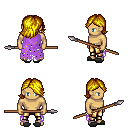
a pixel art fantasy rpg character, male body template, human, tanned skin, maroon tattered cape, gold greaves, blonde swoop hairstyle, gray slippers, spear, four views (front, back, left, right), 2x2 character sprite sheet, small pixel art, hard edges, no anti-aliasing